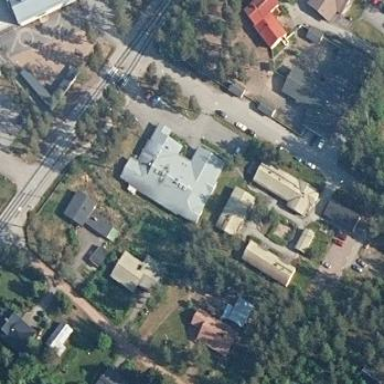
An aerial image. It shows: Kindergarten.